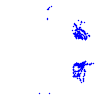
Particle: pion